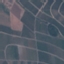
Land use / land cover class: PermanentCrop